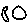
Label: moon